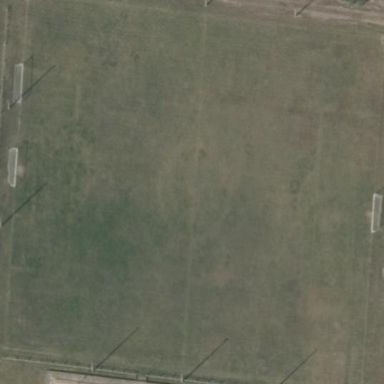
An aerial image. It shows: Soccer pitch for leisureland activities.